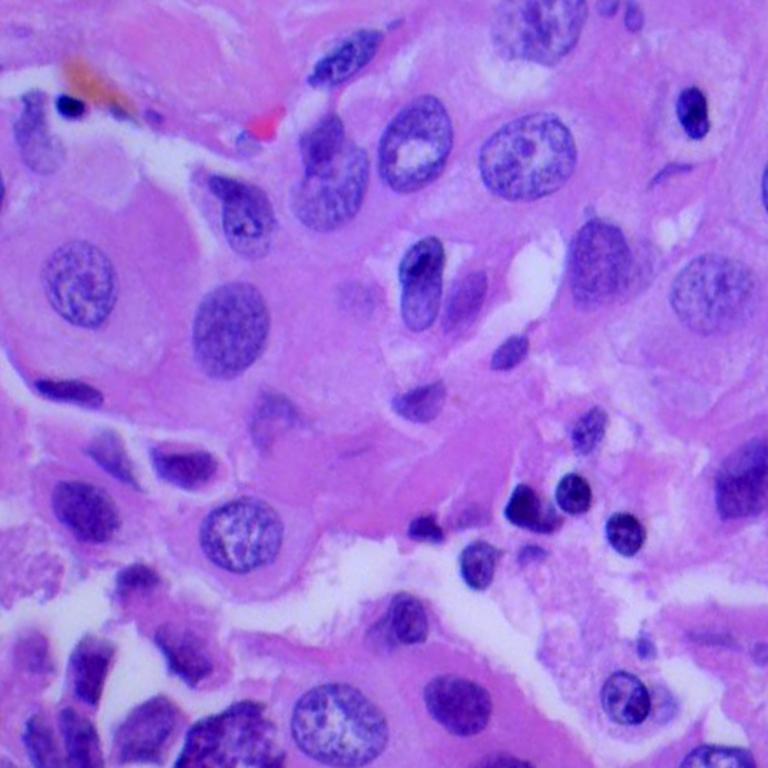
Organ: lung
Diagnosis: adenocarcinomas